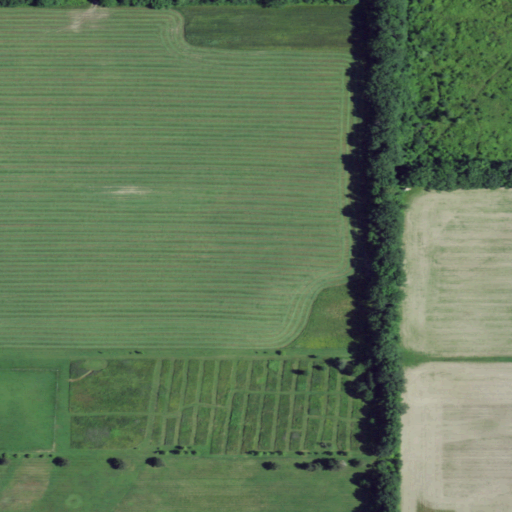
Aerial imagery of mountain in New York named Lincoln Hill containing cultivated crops, pasture, and deciduous forest